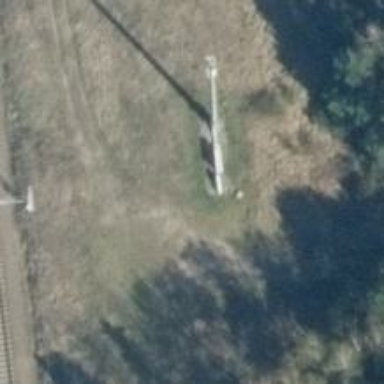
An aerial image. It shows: Communication mast tower.